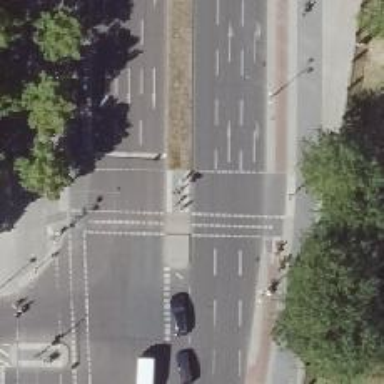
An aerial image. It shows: Footway that serves as traffic island.